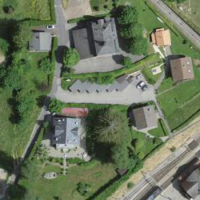
EUNIS habitat code: 24
Species observed at this site:
Allium ursinum
Cercopis vulnerata